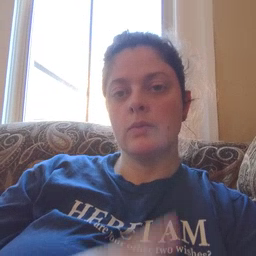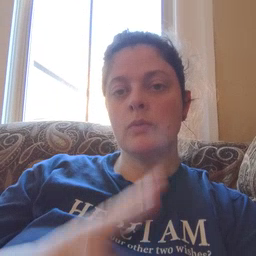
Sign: fine